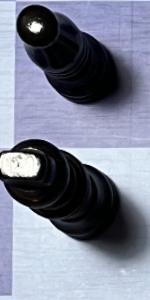
Label: King_Black